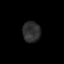
Tissue: skin
Cell type: Epithelial cells
Senescence score: 0.2642
Nuclear area (px): 359
Mean DAPI intensity: 46.189